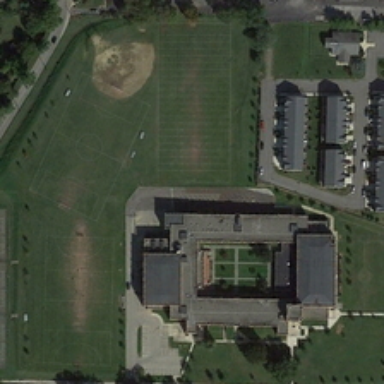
There are some trees and buildings on the picture .